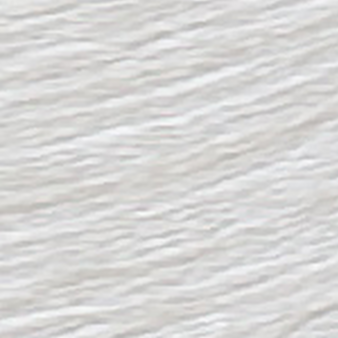
Label: other